Question: I am trying to determine if a phone is located in this polygon using longitude and latitude.

It worked on my first test point. My second test point (the green dot) returns that it is outside of the polygon. Since Android cannot use the Polygon class, I created my own using the code I found from a few different sites:
'''
public class Polygon {
private double[] polyY, polyX;
private int polySides;
public Polygon( double[] px, double[] py, int ps ) {
polyX = px;
polyY = py;
polySides = ps;
}
public boolean contains( double x, double y ) {
boolean oddTransitions = false;
for( int i = 0, j = polySides -1; i < polySides; j = i++ ) {
if( ( polyY[ i ] < y && polyY[ j ] >= y ) || ( polyY[ j ] < y && polyY[ i ] >= y ) ) {
if( polyX[ i ] + ( y - polyY[ i ] ) / ( polyY[ j ] - polyY[ i ] ) * ( polyX[ j ] - polyX[ i ] ) < x ) {
oddTransitions = !oddTransitions;
}
}
}
return oddTransitions;
}
}
'''
I query the database to get the longitudes and latitudes from this table:
'''
db.execSQL("insert into " + DATABASE_TABLE_POLYGON + " select null as " + KEY_ROWID
+ ", 0 as " + KEY_BUILDING
+ ", -95.929635 as " + KEY_LONG
+ ", 41.223459 as " + KEY_LAT
+ " union select null,0,-95.931544, 41.223491"
+ " union select null,0,-95.931587, 41.224734"
+ " union select null,0,-95.929484, 41.224782"
+ " union select null,0,-95.929227, 41.227655"
+ " union select null,0,-95.929184, 41.229656"
+ " union select null,0,-95.926437, 41.23006"
+ " union select null,0,-95.92633, 41.228478"
+ " union select null,0,-95.924141, 41.227413"
+ " union select null,0,-95.920944, 41.22617"
+ " union select null,0,-95.921073, 41.225299"
+ " union select null,0,-95.922811, 41.224008"
+ " union select null,0,-95.92706, 41.22099"
+ " union select null,0,-95.927553, 41.221022"
+ " union select null,0,-95.927811, 41.222943"
+ " union select null,0,-95.929334, 41.222991";
'''
Here is the code that is failing:
'''
Polygon p = new Polygon(xArray,yArray,numPoints);
if(p.contains(-95.927714, 41.225281)){
textView.setText("in polygon");
}else{
textView.setText("outside polygon");
}
'''
Output: outside polygon
Other info:
It seems to be working in another app I created.
I am using an emulator and mock locations.
I also created a normal java class so I could use the built in Polygon class, but that also says that it is outside the polygon.
I used an online polygon grapher just to be totally sure the point was inside the polygon and it was.
The points go in a clockwise direction.
Why is this point returning "outside polygon"?
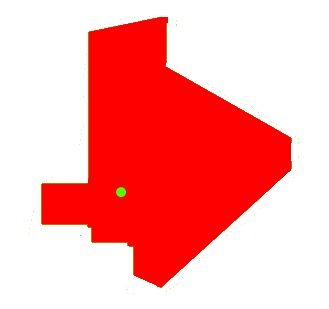
Answer: I figured out the problem. I finally noticed that all the points were sorted by longitude. So either the query (shown above) where I insert the data sorted it, or the query where I select longitude and latitude. The points must be in the correct order or the 'contains()' method will not work. My solution will be to add another column to the table so I can number each point. Then whenever I query for the points I will sort by this new column so they are always in the correct order.